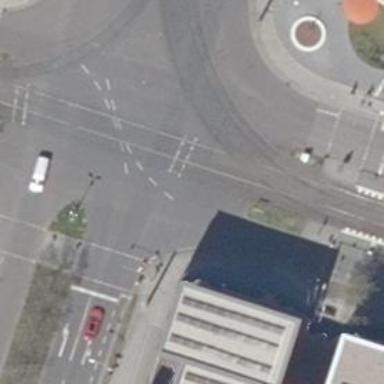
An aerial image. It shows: Tram level crossing on railway.